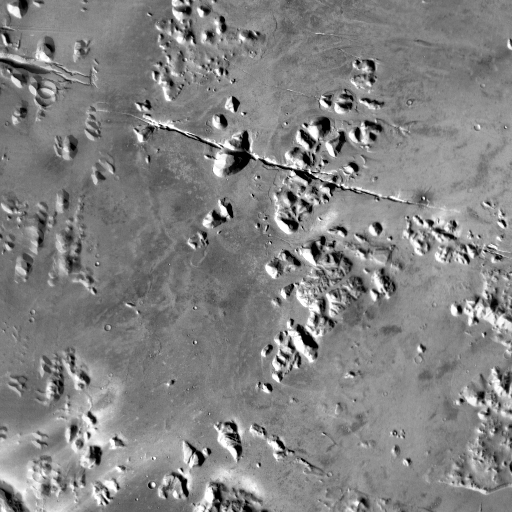
Crater classes present: Background, Other, Buried